Current action and preconditions to check: trajectory_clear

Your task: For each precondition in the list above, predict whether it will hold at this action.

Consider the current scene as observed from the mobile robot's camera, and analyze the predicted future states of all dynamic agents (e.g., people, animals, vehicles, or any moving entities) within the NEXT SECOND.

IMPORTANT: Only answer "very likely" if you are absolutely certain—based on strong, clear evidence—that a dynamic agent will violate the precondition in the predicted future state. Do NOT answer "very likely" for unlikely, ambiguous, or low-probability risks.

Ask yourself for each precondition: Is there a high probability, with clear and convincing evidence, that the predicted future states of any dynamic agent will interfere with the predicted future state of the currently executing action within the NEXT SECOND, causing that precondition to fail?

Assess the risk level based on these predictions. Use "likely" or "very likely" if motions create a clear risk of interference.

Use "neutral" or "improbable" if agents are nearby but their predicted paths are clearly diverging or non-conflicting.

Failure Risk Categories: "very improbable", "improbable", "neutral", "likely", "very likely"

Answer Format: Output ONLY the probability_of_failure value from these categories: "very improbable", "improbable", "neutral", "likely", "very likely"

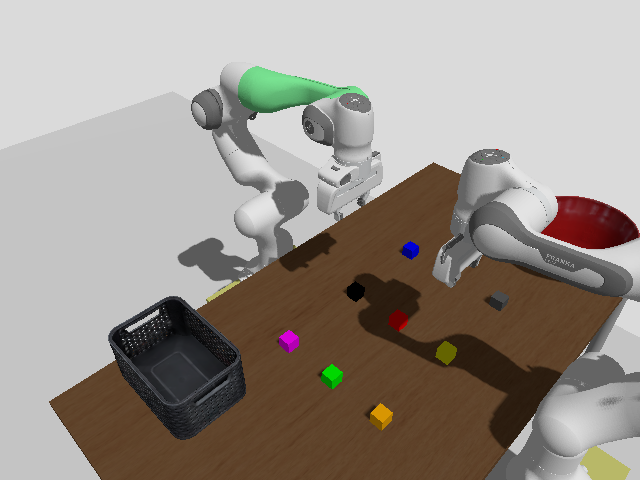

Answer: very improbable